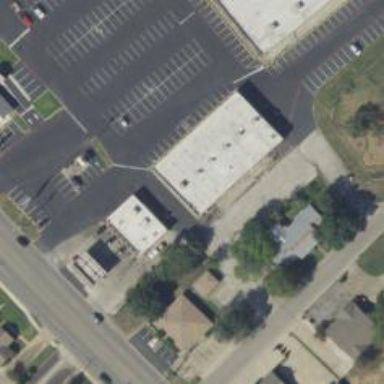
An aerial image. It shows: Pharmacy providing healthcare services.